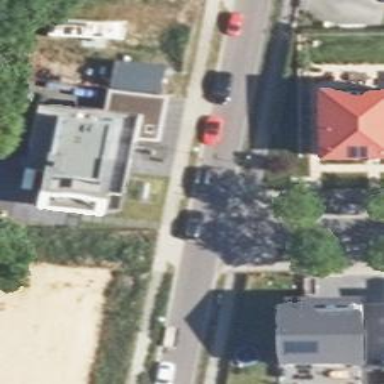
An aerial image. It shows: Residential road with asphalt surface. There are sidewalks on both sides of the road.